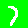
Digit: 7